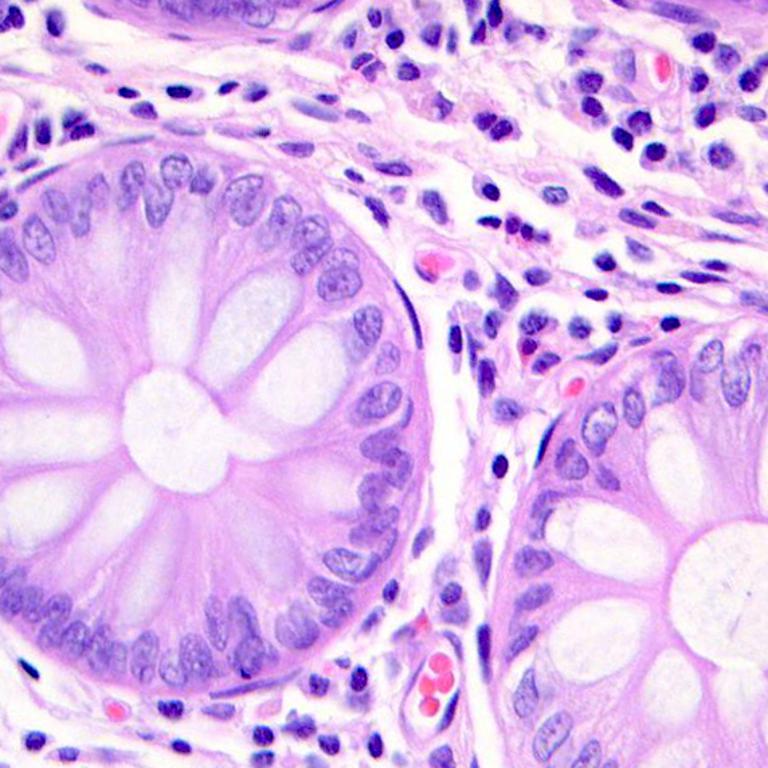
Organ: colon
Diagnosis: benign